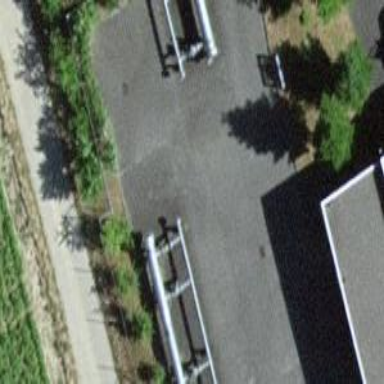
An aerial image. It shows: Pipeline structure is shown.